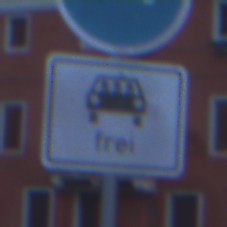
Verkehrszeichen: MehrfachbesetzePersonenkraftwagenFrei
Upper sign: Busssonderstreifen
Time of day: Dawn
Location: Outdoor (Urban)
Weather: PartlyCloudy
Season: NotSpecified
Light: Natural